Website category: movie
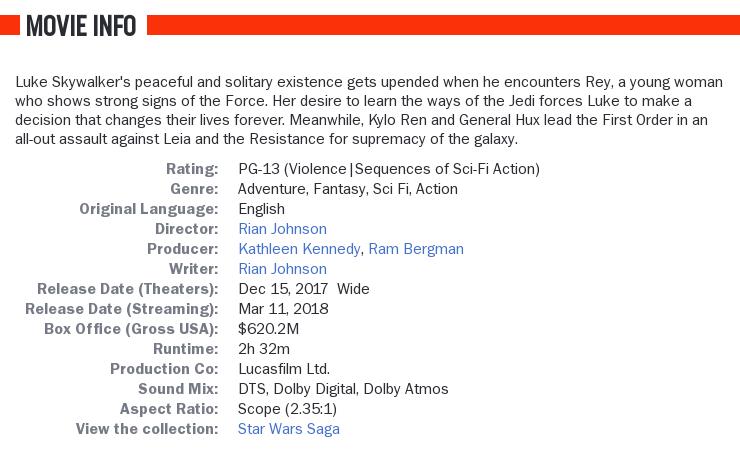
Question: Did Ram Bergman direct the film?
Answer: no

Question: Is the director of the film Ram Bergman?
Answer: no

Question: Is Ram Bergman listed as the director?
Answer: no

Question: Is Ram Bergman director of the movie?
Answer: no

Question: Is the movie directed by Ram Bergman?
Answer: no

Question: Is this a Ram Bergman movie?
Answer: no

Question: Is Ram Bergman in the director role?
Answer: no

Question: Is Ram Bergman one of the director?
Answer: no

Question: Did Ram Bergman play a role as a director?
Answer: no